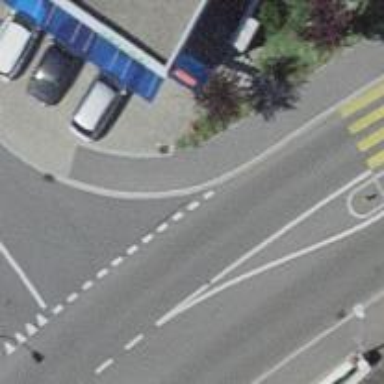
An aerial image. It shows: Asphalt sidewalk along the footway.